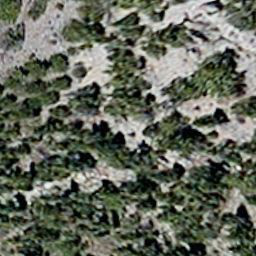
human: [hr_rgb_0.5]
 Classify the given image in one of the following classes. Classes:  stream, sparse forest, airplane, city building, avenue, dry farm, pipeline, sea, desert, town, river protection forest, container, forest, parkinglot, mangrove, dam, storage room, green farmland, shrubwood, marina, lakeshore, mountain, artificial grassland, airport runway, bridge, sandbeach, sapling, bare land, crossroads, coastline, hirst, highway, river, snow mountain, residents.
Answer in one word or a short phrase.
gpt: sparse forest